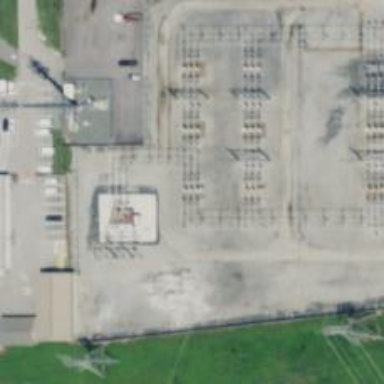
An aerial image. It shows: Switch used for power control.